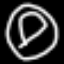
Label: donut